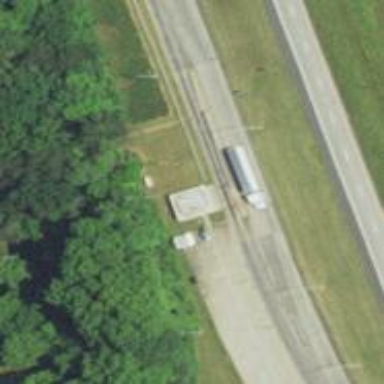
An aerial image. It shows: Weigh station on service road.